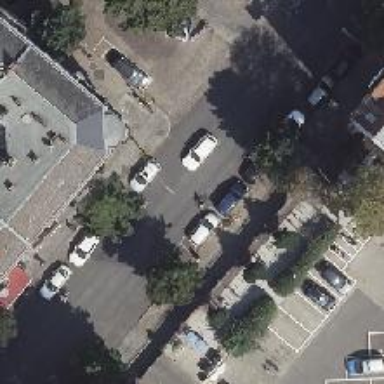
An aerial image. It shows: Parking lane barrier.